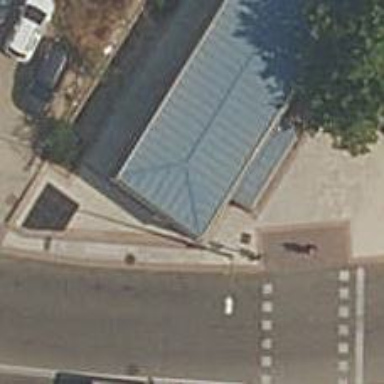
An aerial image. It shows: Subway entrance.